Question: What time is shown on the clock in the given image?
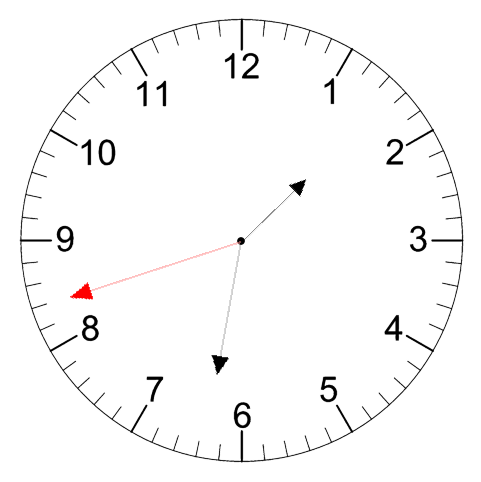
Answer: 01:31:42